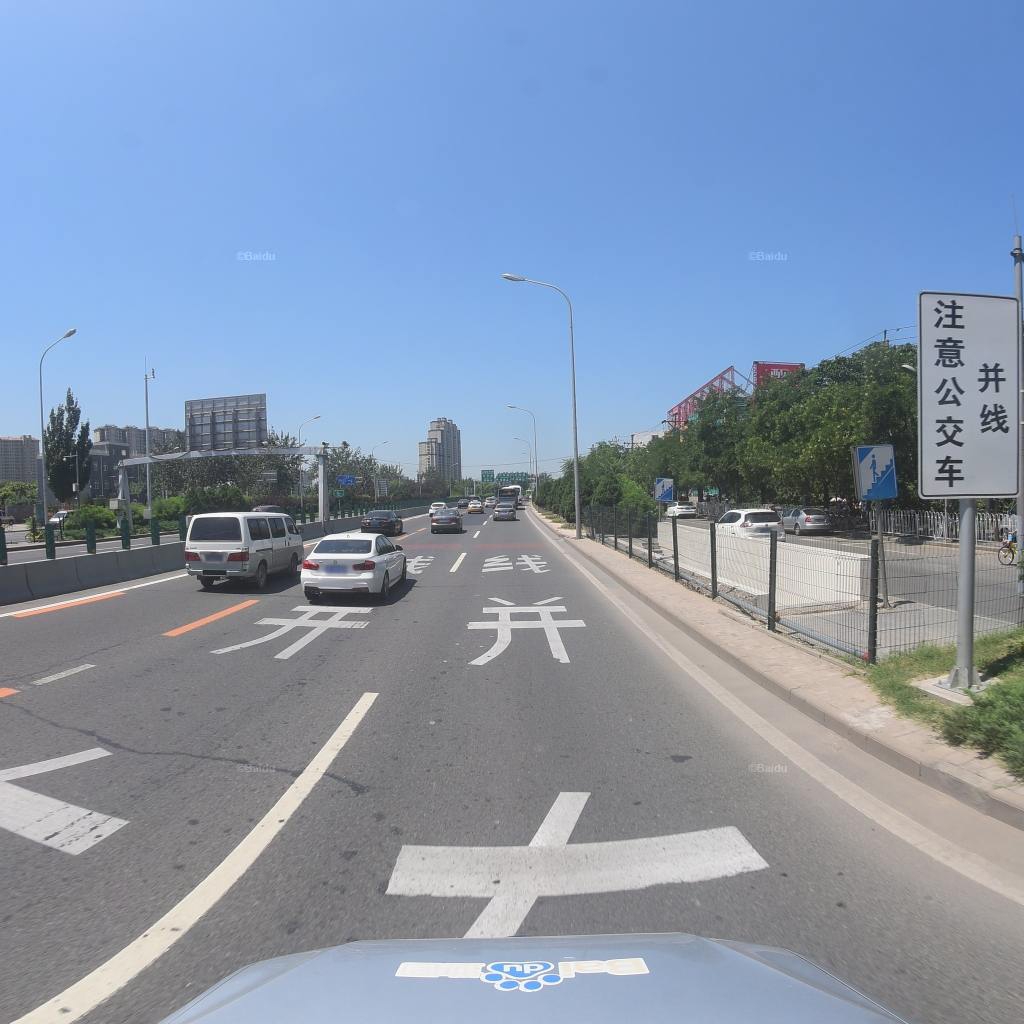
Region: Fengtai
Road damage annotations: transverse patch, longitudinal patch